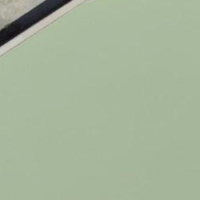
EUNIS habitat code: 14
Species observed at this site:
Anas platyrhynchos